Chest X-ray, PA view. Patient: 47 years old, sex F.
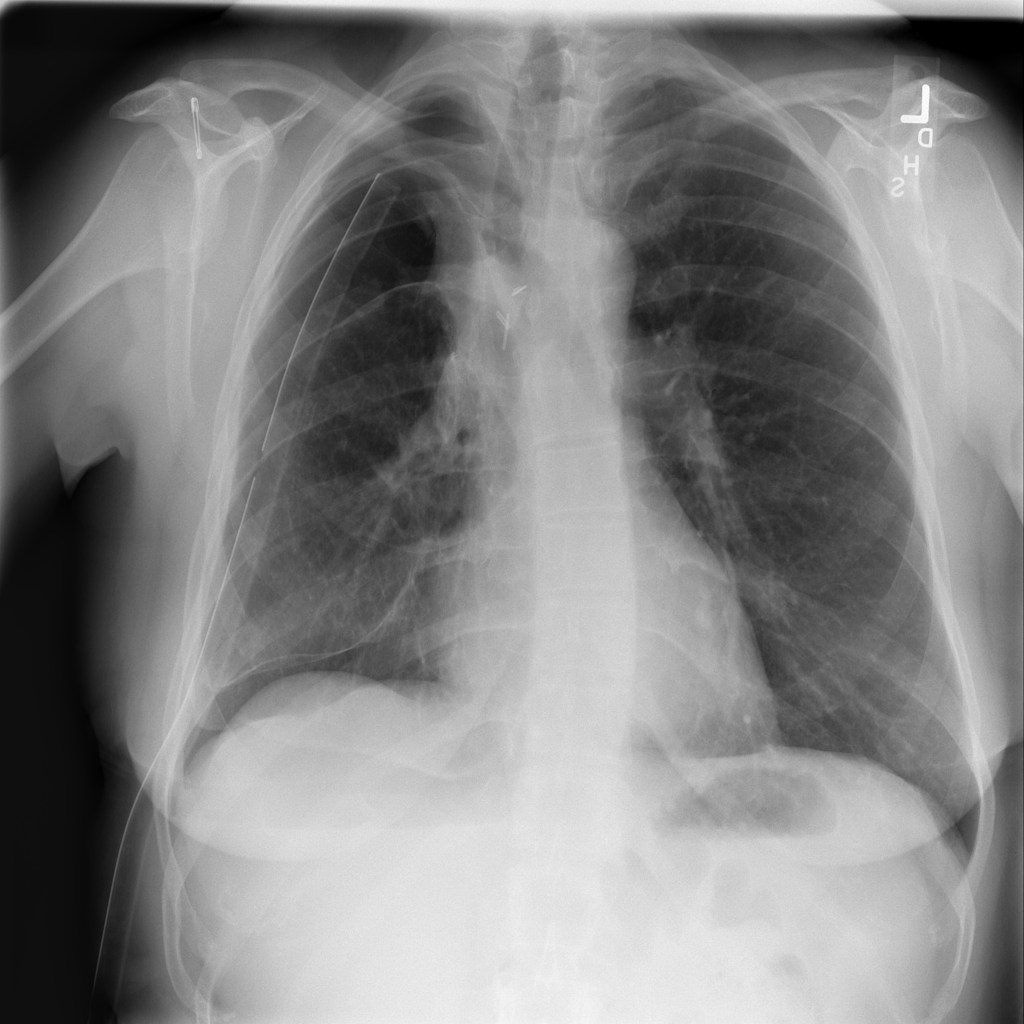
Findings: Atelectasis, Mass, Pneumothorax